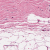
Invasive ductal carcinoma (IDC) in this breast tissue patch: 0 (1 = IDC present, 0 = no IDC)